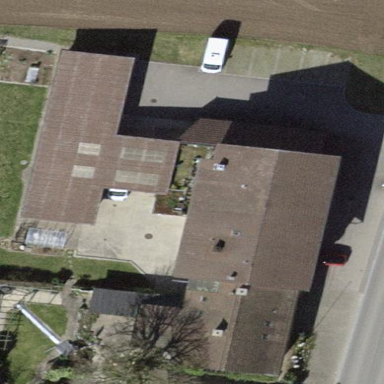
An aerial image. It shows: Shed building.